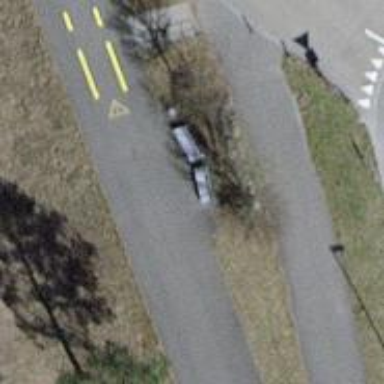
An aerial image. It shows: Bench.